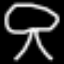
Label: mushroom